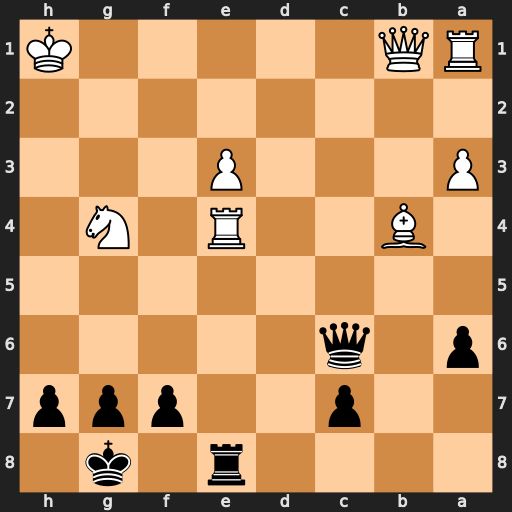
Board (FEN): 4r1k1/2p2ppp/p1q5/8/1B2R1N1/P3P3/8/RQ5K
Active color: b
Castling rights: -
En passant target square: -
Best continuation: Rxe4 Nf6+ gxf6 Qg1+ Rg4+